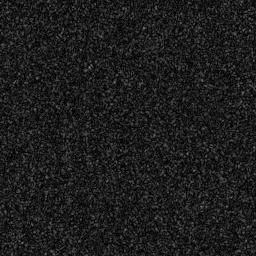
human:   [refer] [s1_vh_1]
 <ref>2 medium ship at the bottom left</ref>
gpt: <box>[[0, 82, 6, 99, 0]], [[14, 86, 21, 99, 0]]</box>